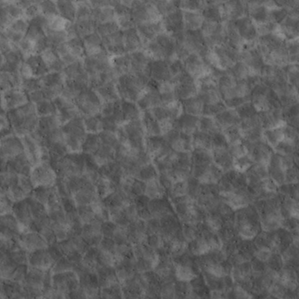
Label: non_frost